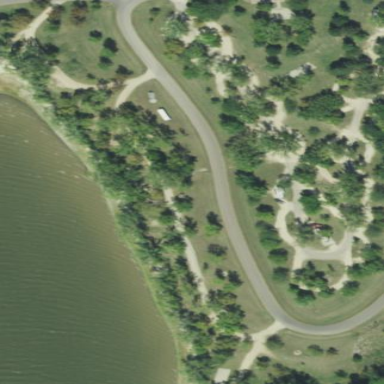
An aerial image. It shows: Campsite designated for tourism.